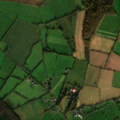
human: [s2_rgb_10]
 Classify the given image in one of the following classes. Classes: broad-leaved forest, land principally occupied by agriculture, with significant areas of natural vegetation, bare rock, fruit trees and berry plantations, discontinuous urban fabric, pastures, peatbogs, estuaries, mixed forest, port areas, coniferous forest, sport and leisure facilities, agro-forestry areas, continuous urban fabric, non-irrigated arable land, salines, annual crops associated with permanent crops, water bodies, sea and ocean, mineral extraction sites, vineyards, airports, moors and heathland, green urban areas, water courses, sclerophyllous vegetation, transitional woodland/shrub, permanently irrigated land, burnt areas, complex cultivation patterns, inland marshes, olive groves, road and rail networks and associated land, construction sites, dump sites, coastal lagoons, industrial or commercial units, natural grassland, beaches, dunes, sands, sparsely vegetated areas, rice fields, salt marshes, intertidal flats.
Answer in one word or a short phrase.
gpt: non-irrigated arable land, pastures, complex cultivation patterns, mixed forest